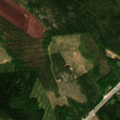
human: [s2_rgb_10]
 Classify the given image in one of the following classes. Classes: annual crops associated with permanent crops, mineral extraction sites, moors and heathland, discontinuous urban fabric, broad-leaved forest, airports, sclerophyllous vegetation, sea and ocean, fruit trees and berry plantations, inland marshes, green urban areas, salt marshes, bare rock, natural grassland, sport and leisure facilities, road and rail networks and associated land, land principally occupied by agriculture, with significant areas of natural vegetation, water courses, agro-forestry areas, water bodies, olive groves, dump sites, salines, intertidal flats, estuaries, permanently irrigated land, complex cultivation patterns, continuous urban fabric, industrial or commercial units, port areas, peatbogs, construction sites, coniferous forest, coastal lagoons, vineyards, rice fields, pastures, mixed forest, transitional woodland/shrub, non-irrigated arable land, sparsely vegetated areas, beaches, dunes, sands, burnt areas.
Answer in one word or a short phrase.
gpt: coniferous forest, mixed forest, transitional woodland/shrub